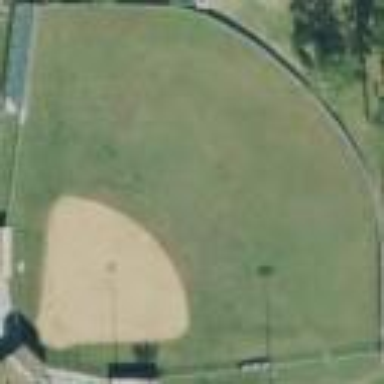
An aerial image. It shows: Baseball pitch for leisure land.